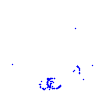
Particle: proton